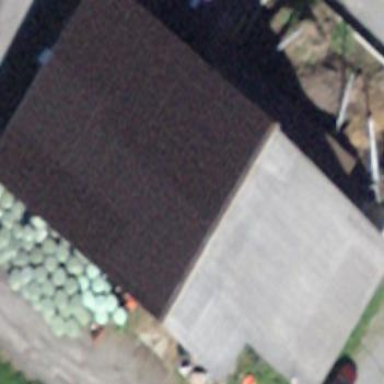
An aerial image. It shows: Barn.